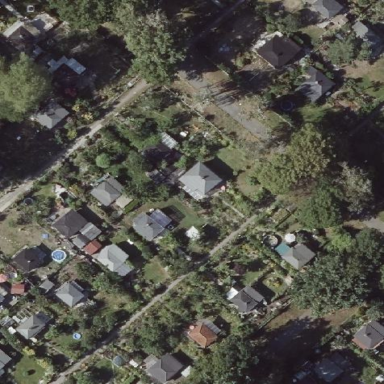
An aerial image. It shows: Plot in the allotments.